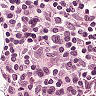
Metastatic tissue present: no